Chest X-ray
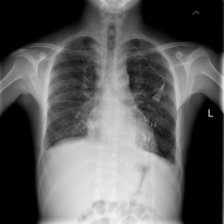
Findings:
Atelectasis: negative
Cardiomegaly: negative
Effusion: positive
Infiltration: negative
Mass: negative
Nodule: negative
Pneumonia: negative
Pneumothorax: negative
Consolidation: negative
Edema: positive
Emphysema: negative
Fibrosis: negative
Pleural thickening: negative
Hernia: negative